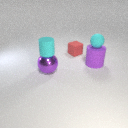
small cyan rubber cylinder above large purple metal sphere